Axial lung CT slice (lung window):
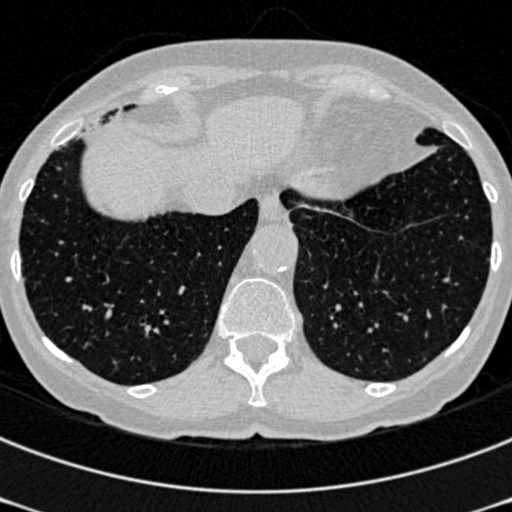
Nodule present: no